Question: I have a timeseries representation of my data as follows (without the row and column) annotations:
'''
L1 L2 L3 L4
t=1 0 1 1 0
t=2 0 1 1 1
t=3 1 0 1 1
t=4 0 1 1 0
'''
I am reading this into R as:
'''
timeseries = read.table("./test", header=F)
'''
I am plotting timeseries for L1 using
'''
ts.plot(timeseries$V1)
'''
and plotting the cross-correlation function as:
'''
ccf(timeseries$V1, timeseries$V2)
'''
Now, can someone please tell me how do I plot a cross correlation matrix that shows the output of this function for L1-L4? Basically, something like this (in my case, a 4x4 matrix of plots):

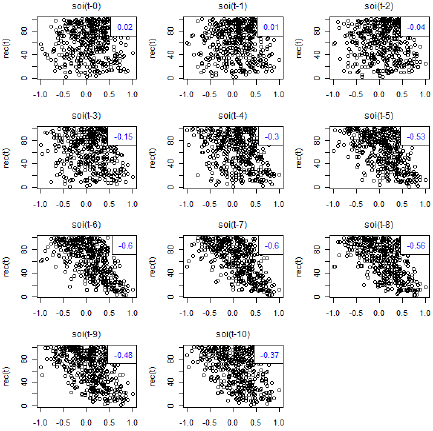
Answer: There seems to be another trivial way of doing it!
'''
timeseries = read.table("./test", header=F)
acf(timeseries)
'''
gives me a matrix of correlation plots. Of course, there are other options that can be passed to 'acf' if a covariance is needed.